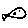
Label: fish